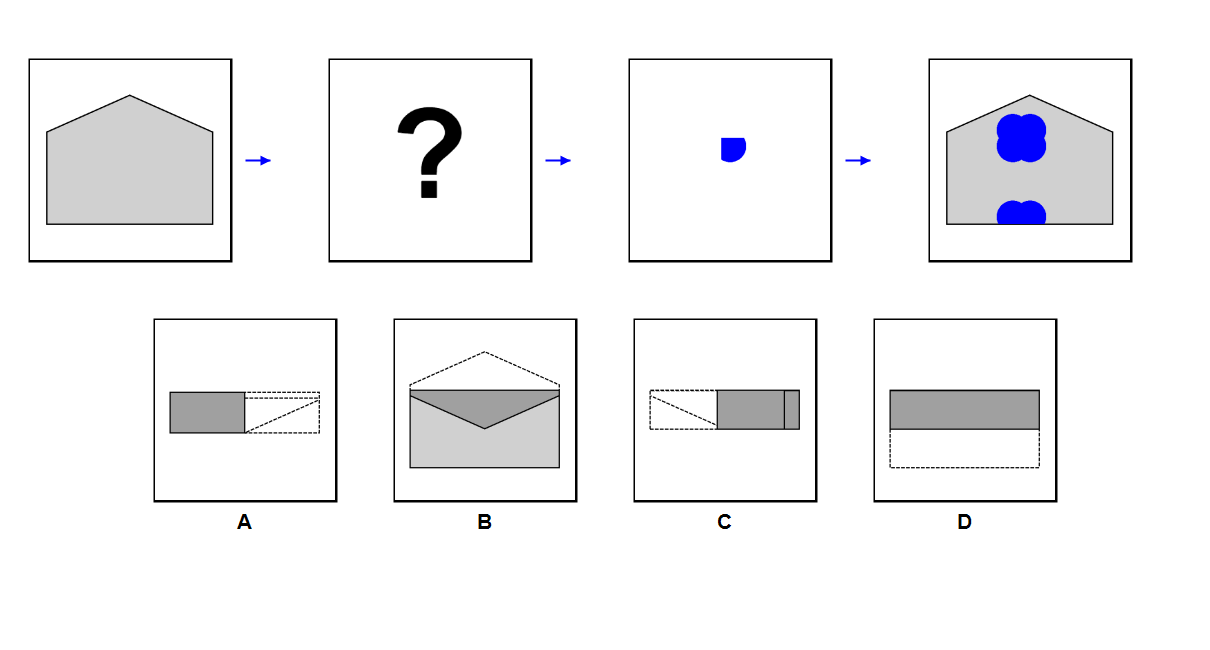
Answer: A